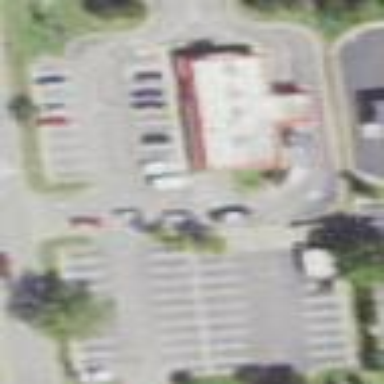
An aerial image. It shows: Retail area.